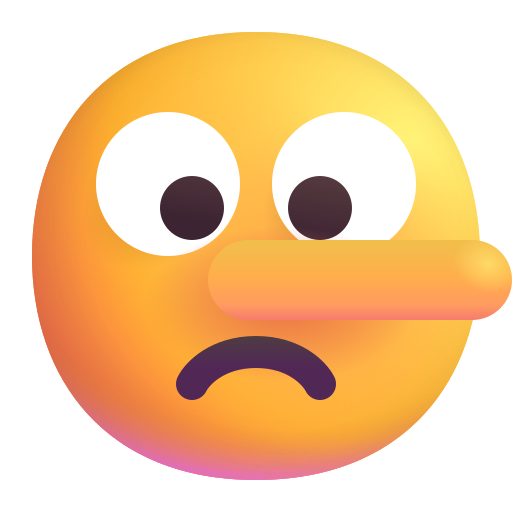
lying face color